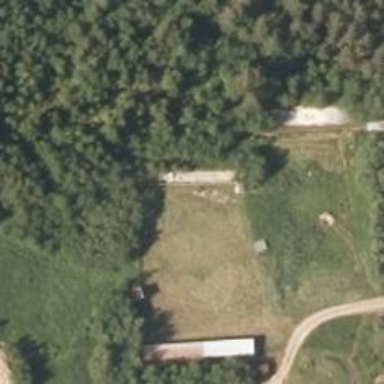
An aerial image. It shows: This is shooting range.